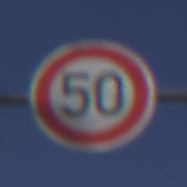
Verkehrszeichen: Geschwindigkeit50
Umgebung: Outdoor, Nature
Tageszeit: MorningAfternoon
Wetter: Clear
Licht: Natural
Jahreszeit: NotSpecified
Kontrast: HighContrast